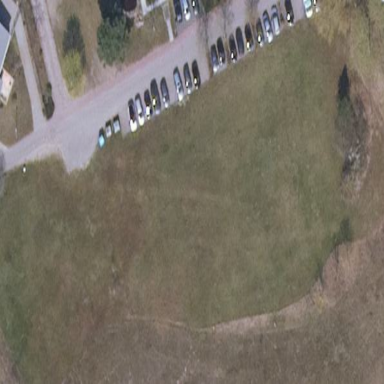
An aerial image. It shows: Parking area with surface.